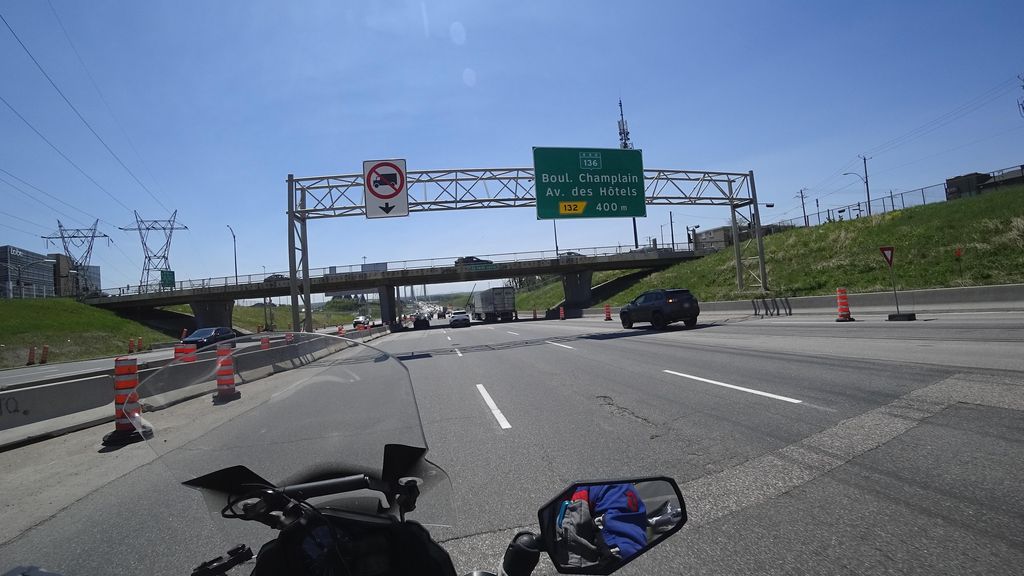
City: quebec_city